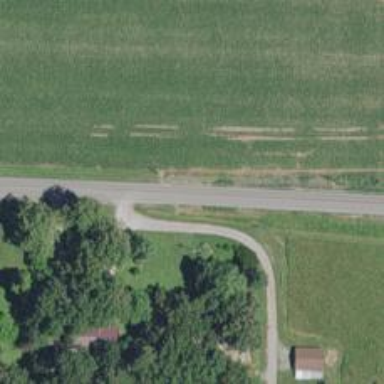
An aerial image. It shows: Unclassified road.